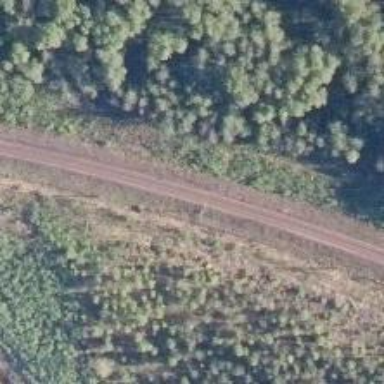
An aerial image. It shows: Railway track with continuous electrified contact line.